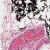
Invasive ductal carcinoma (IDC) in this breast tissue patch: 0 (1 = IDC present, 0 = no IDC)